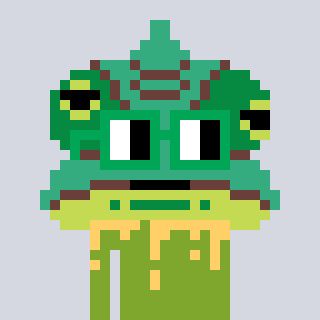
a pixel art character with square green glasses, a chameleon-shaped head and a slimegreen-colored body on a cool background